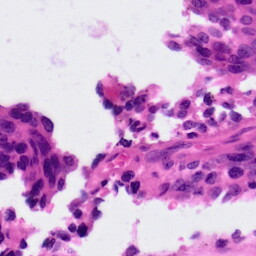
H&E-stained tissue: Ovarian